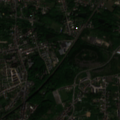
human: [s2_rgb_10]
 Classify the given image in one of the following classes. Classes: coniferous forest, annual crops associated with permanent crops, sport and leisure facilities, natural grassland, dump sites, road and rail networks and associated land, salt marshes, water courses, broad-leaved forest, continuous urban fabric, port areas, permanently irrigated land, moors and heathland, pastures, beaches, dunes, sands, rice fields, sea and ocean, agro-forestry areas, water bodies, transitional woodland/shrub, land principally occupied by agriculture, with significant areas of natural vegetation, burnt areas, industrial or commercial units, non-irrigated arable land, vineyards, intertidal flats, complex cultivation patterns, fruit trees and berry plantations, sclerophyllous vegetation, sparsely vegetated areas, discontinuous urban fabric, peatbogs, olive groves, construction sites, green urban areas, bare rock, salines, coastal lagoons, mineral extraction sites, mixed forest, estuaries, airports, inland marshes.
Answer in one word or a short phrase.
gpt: discontinuous urban fabric, land principally occupied by agriculture, with significant areas of natural vegetation